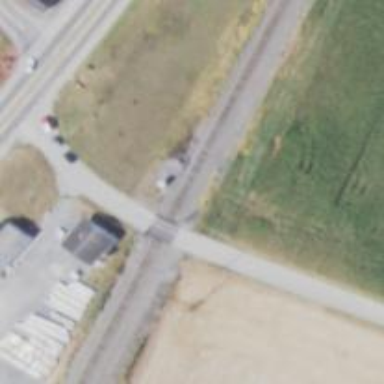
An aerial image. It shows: Level railway crossing with lights and barriers.